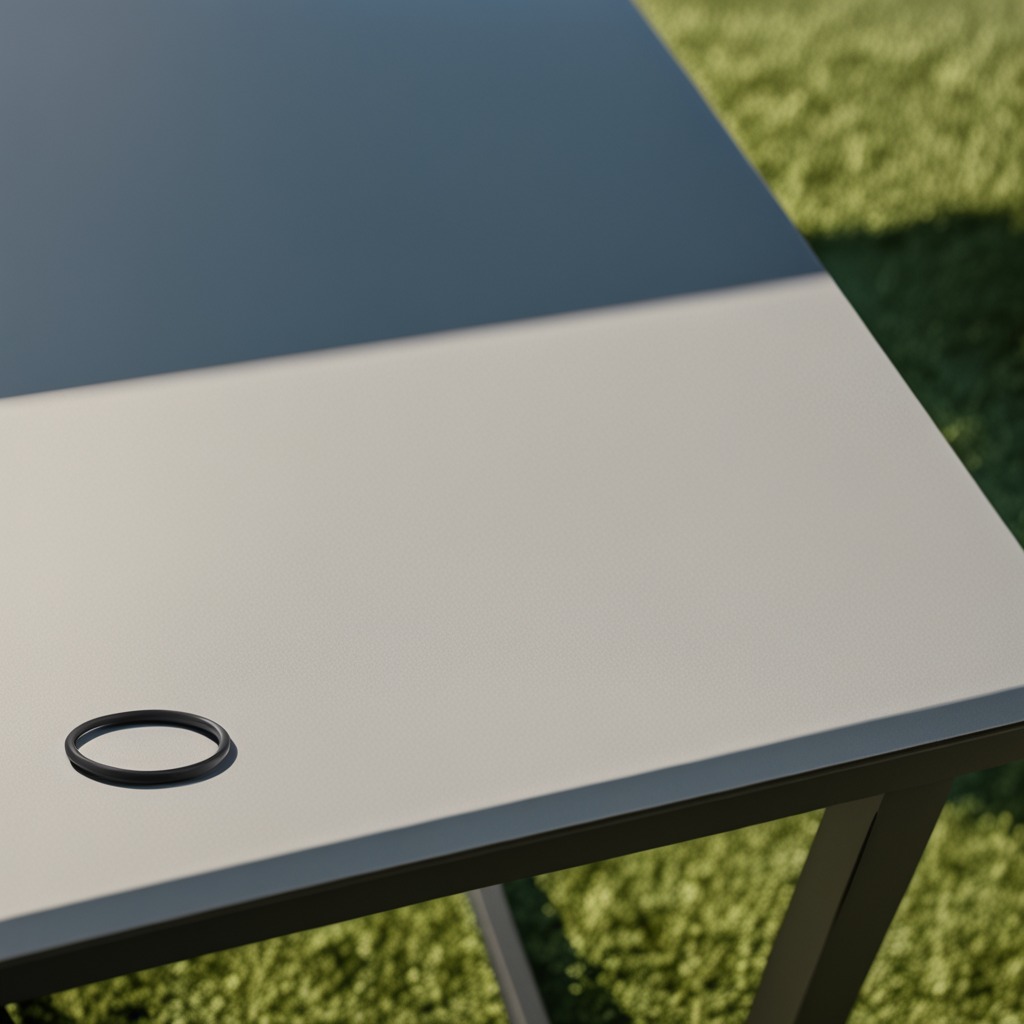
A rubber O-ring is lying on the textured surface of the clean utility table.